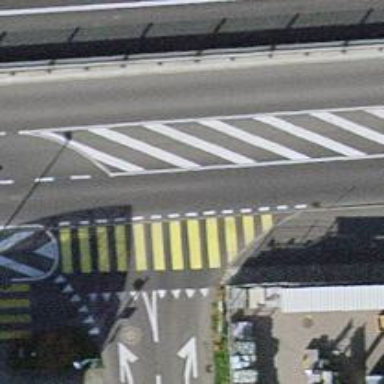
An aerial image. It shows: Uncontrolled zebra crossing.